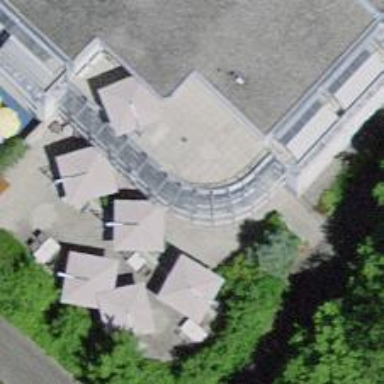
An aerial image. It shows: Restaurant.